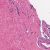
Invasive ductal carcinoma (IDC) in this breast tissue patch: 0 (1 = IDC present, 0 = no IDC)